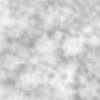
Label: no_change